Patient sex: M
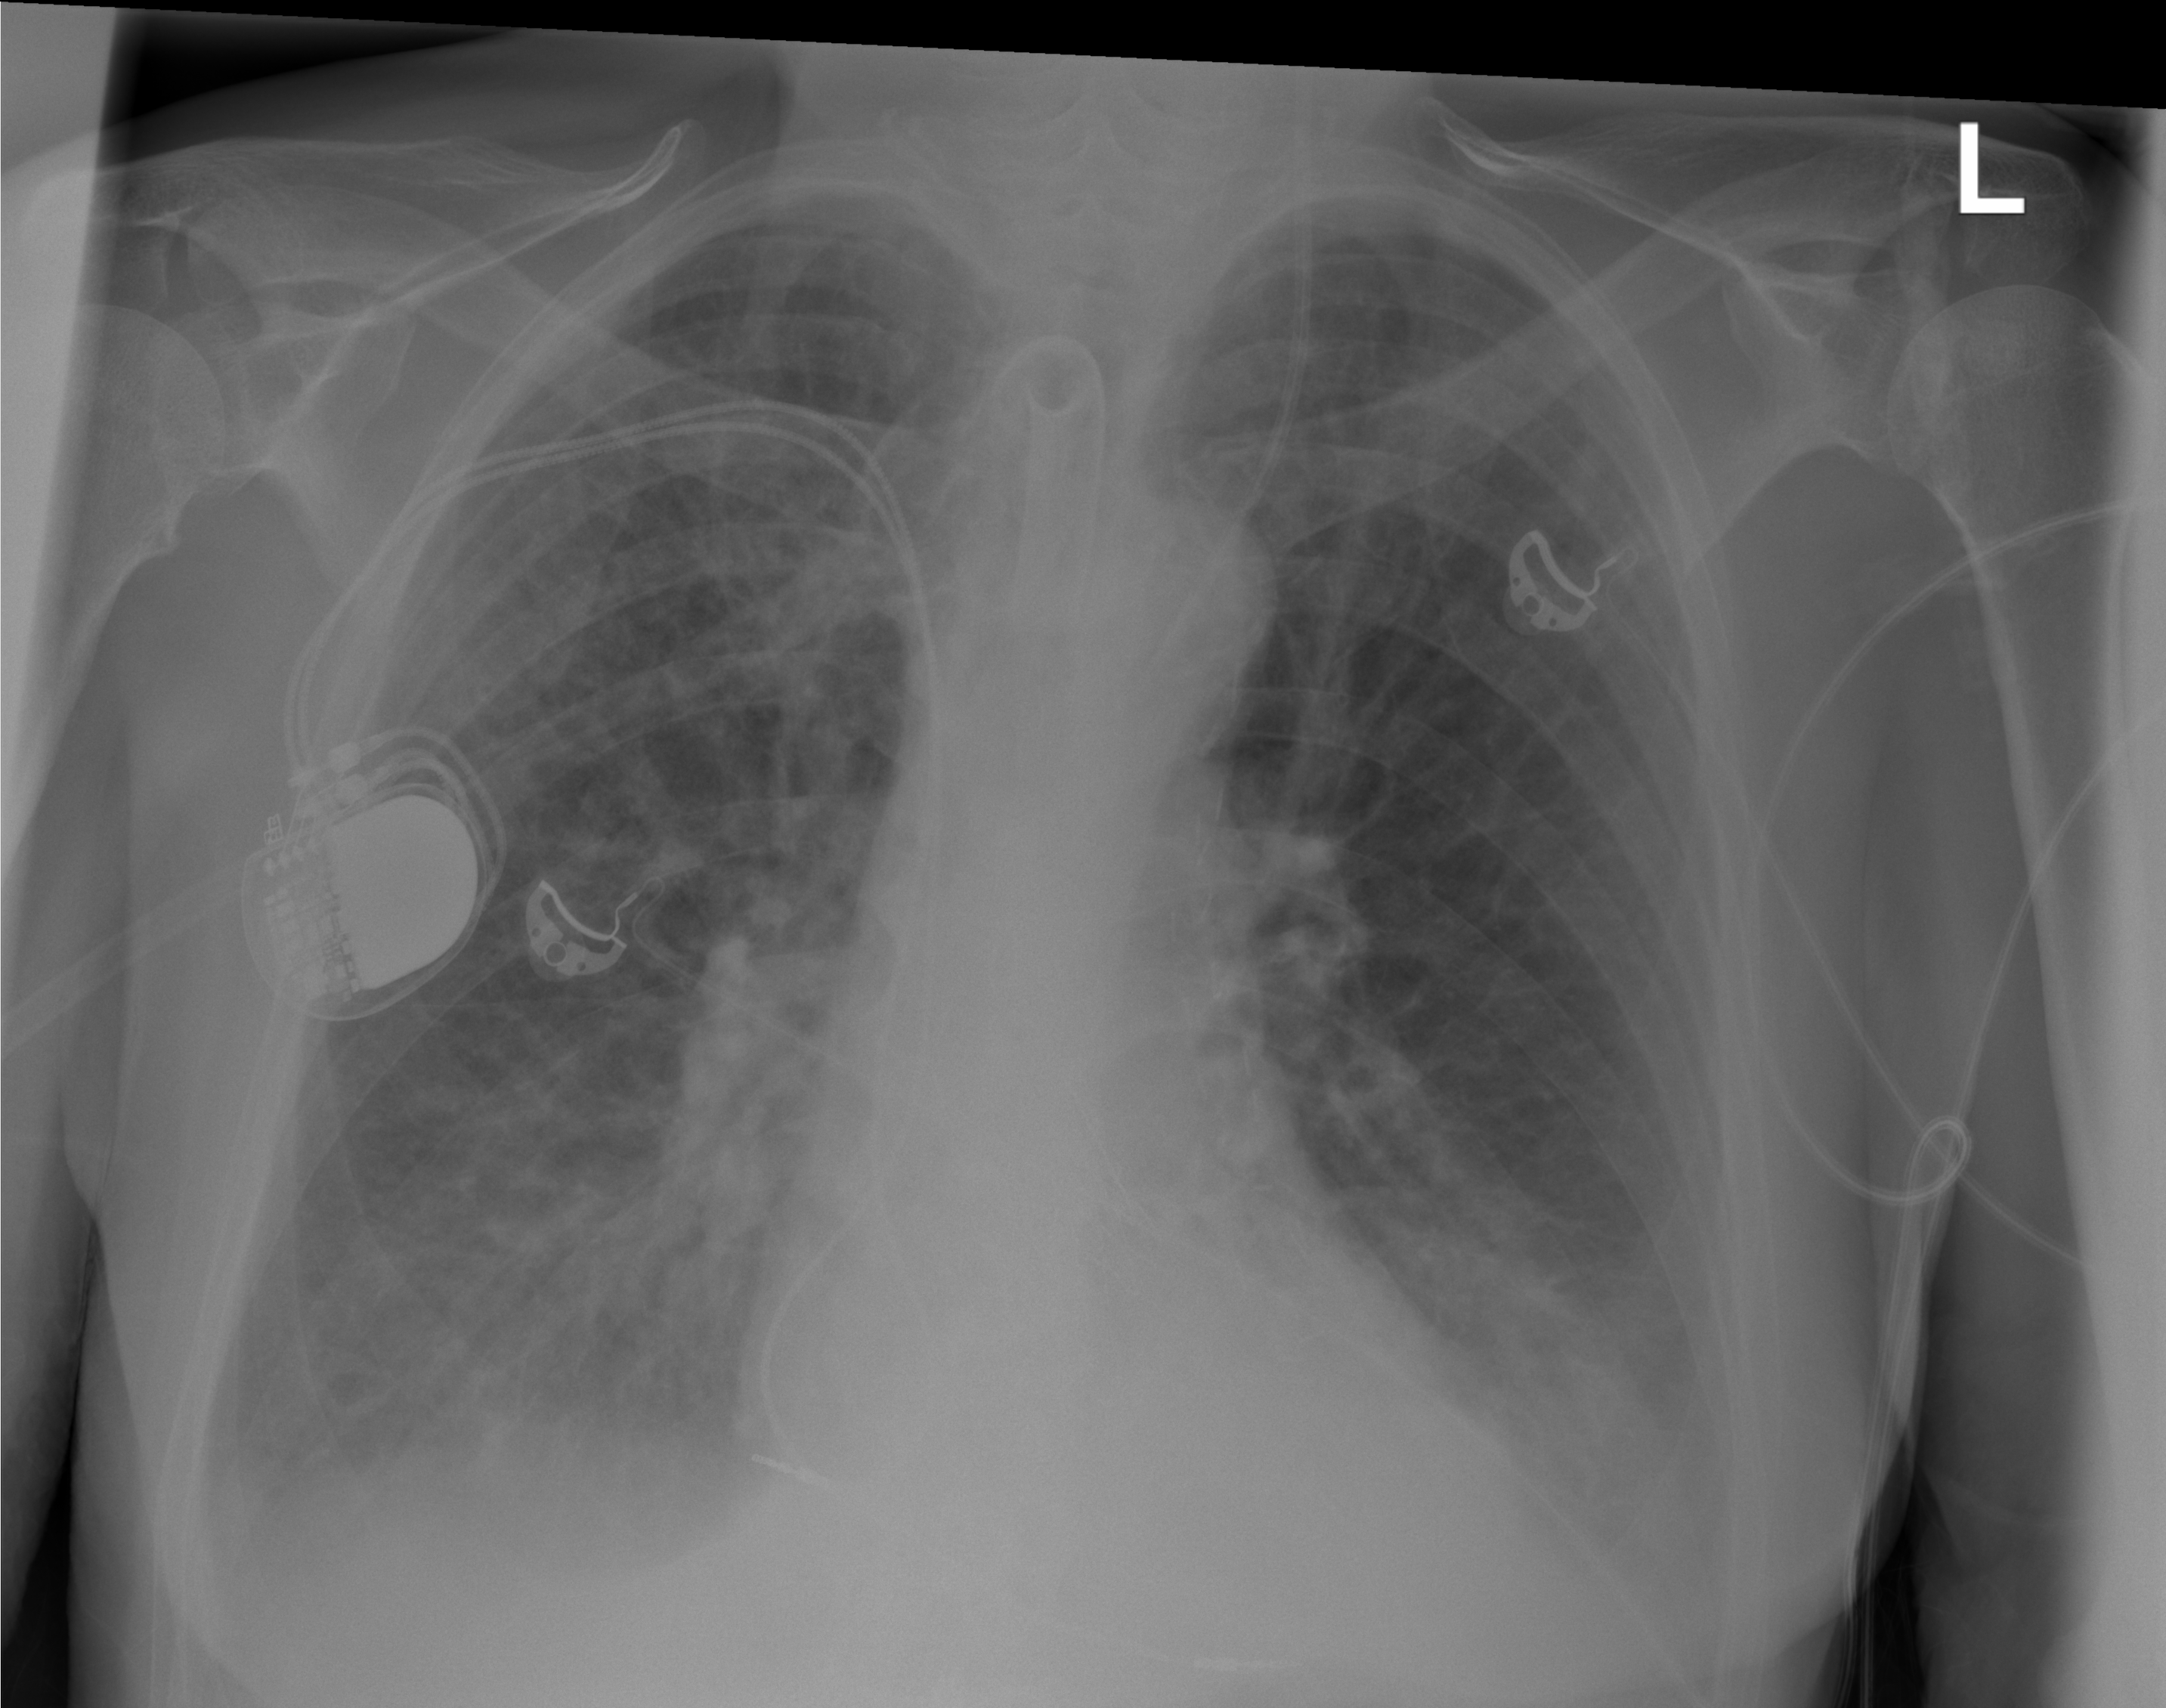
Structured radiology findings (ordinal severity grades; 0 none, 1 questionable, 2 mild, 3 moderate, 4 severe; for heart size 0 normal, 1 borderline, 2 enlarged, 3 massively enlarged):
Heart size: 0
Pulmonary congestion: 2
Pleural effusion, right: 2
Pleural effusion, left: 2
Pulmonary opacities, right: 2
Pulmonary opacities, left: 0
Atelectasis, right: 0
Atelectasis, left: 0